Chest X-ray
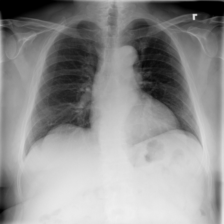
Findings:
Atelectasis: negative
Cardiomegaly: negative
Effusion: negative
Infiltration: negative
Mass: negative
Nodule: negative
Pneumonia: negative
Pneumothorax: negative
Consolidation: negative
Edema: negative
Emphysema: negative
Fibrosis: negative
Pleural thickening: negative
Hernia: negative